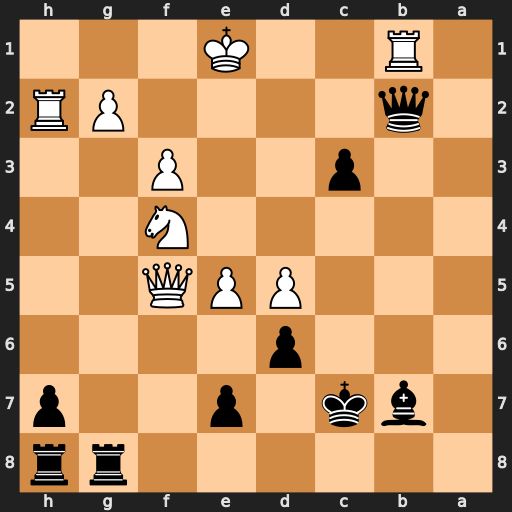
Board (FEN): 6rr/1bk1p2p/3p4/3PPQ2/5N2/2p2P2/1q4PR/1R2K3
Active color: b
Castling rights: -
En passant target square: -
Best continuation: c2 Rxb2 c1=Q+ Kf2 Qxb2+